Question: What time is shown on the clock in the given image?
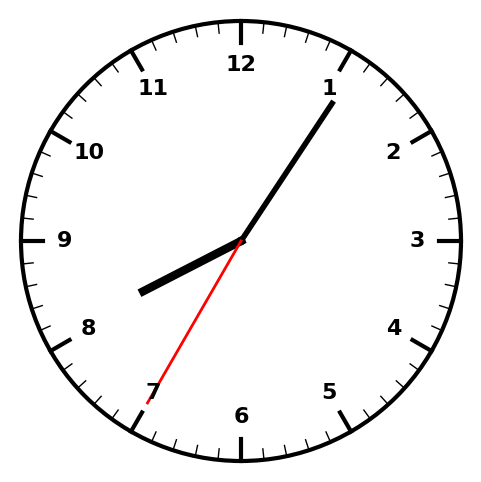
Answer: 08:05:35